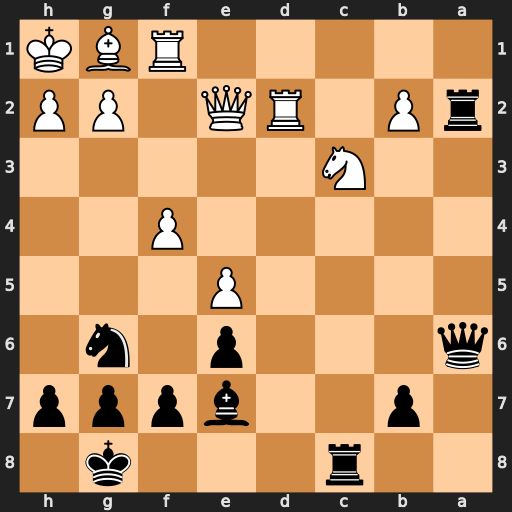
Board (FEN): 2r3k1/1p2bppp/q3p1n1/4P3/5P2/2N5/rP1RQ1PP/5RBK
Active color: b
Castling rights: -
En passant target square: -
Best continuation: Rxc3 Qxa6 bxa6